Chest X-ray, AP view. Patient: 43 years old, sex F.
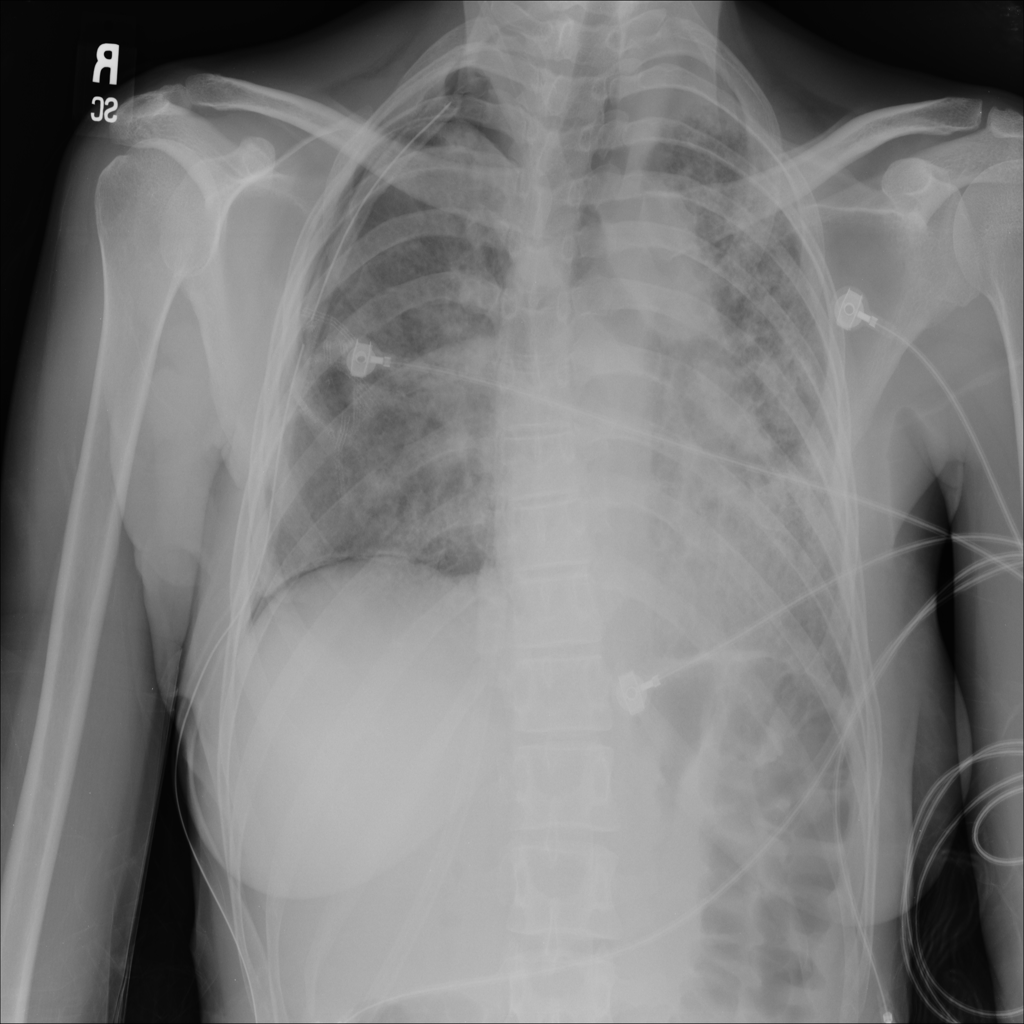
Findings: Edema, Pneumonia, Pneumothorax